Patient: sex M, age 36
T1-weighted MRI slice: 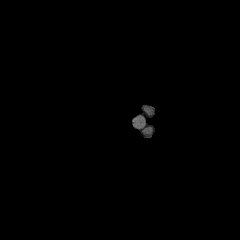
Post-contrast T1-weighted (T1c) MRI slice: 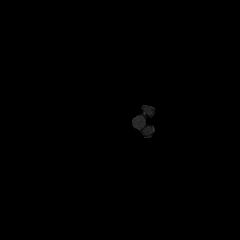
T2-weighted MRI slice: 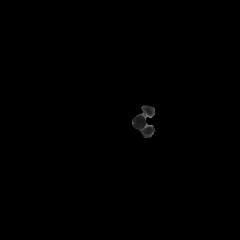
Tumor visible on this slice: no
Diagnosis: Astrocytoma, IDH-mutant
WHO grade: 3